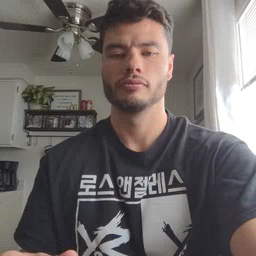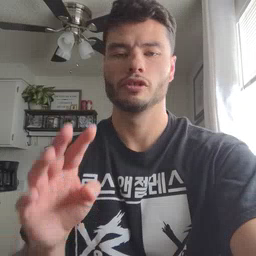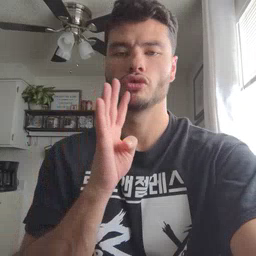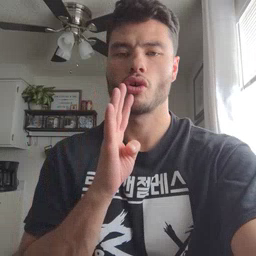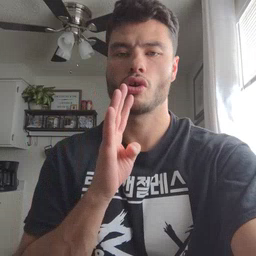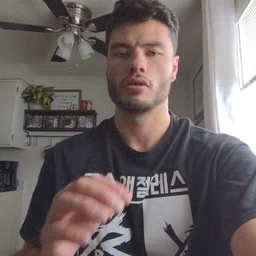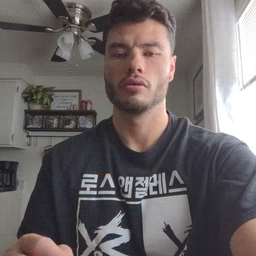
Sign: talk